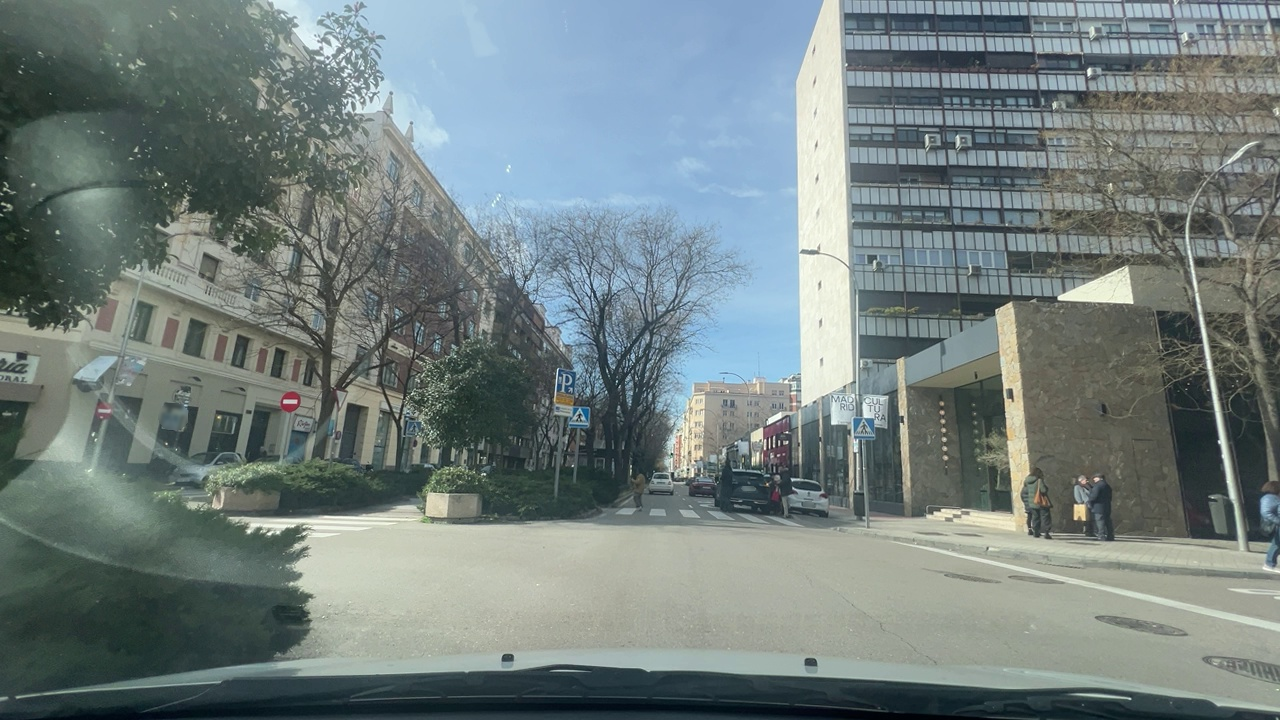
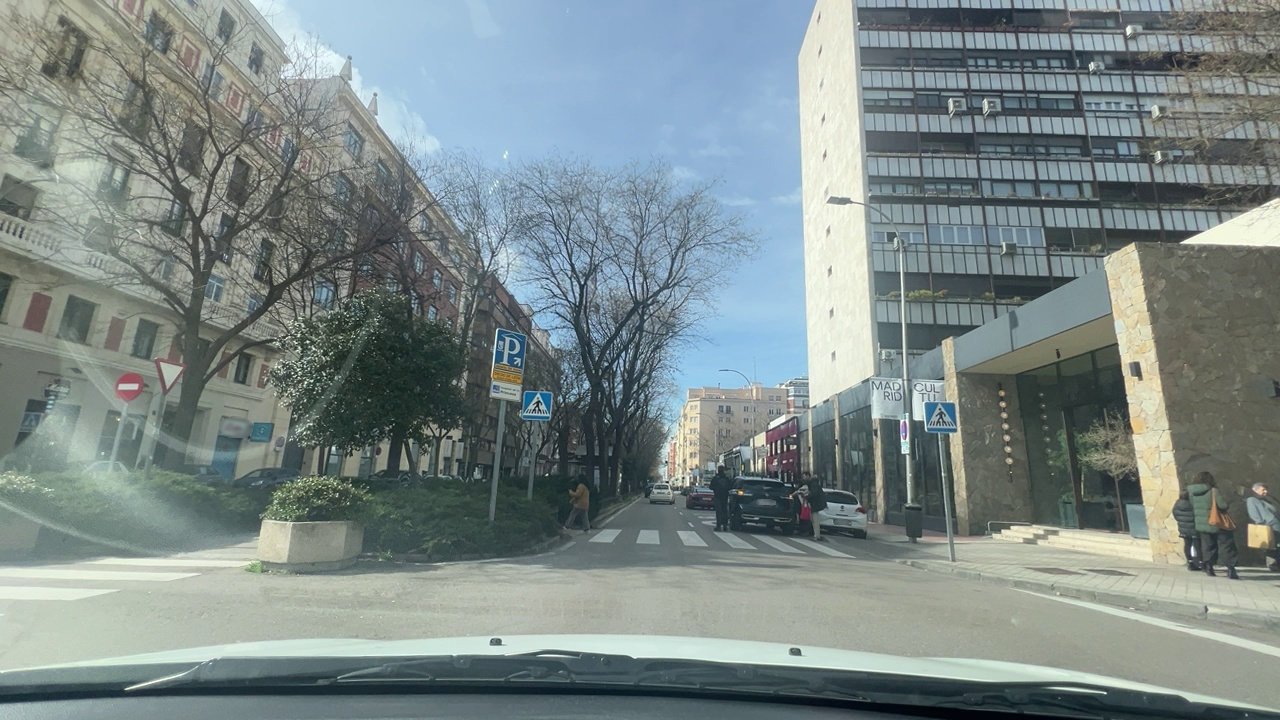
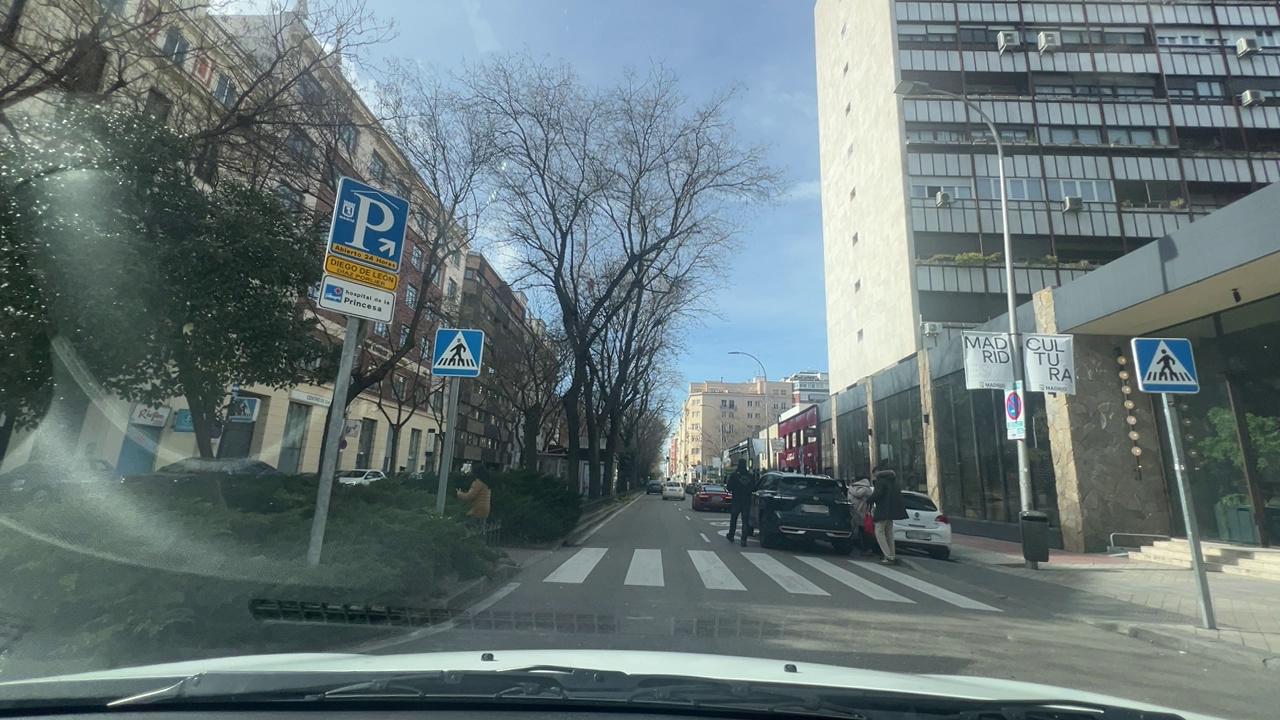
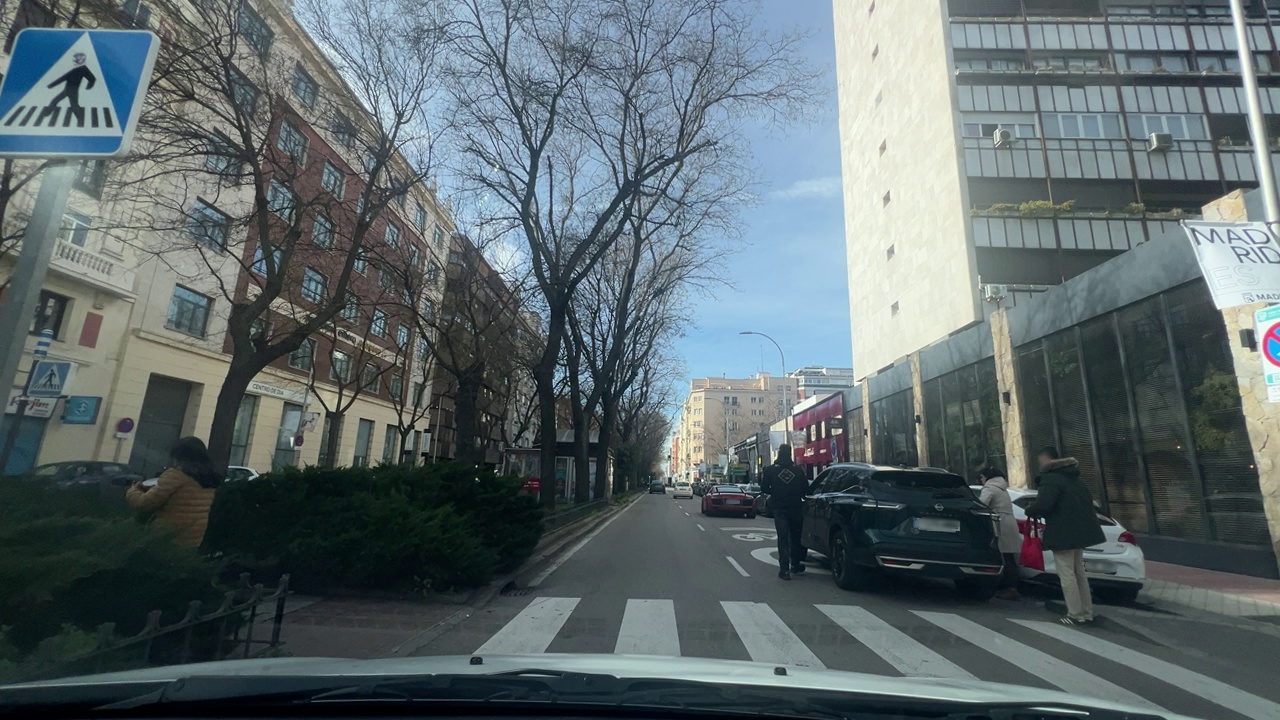
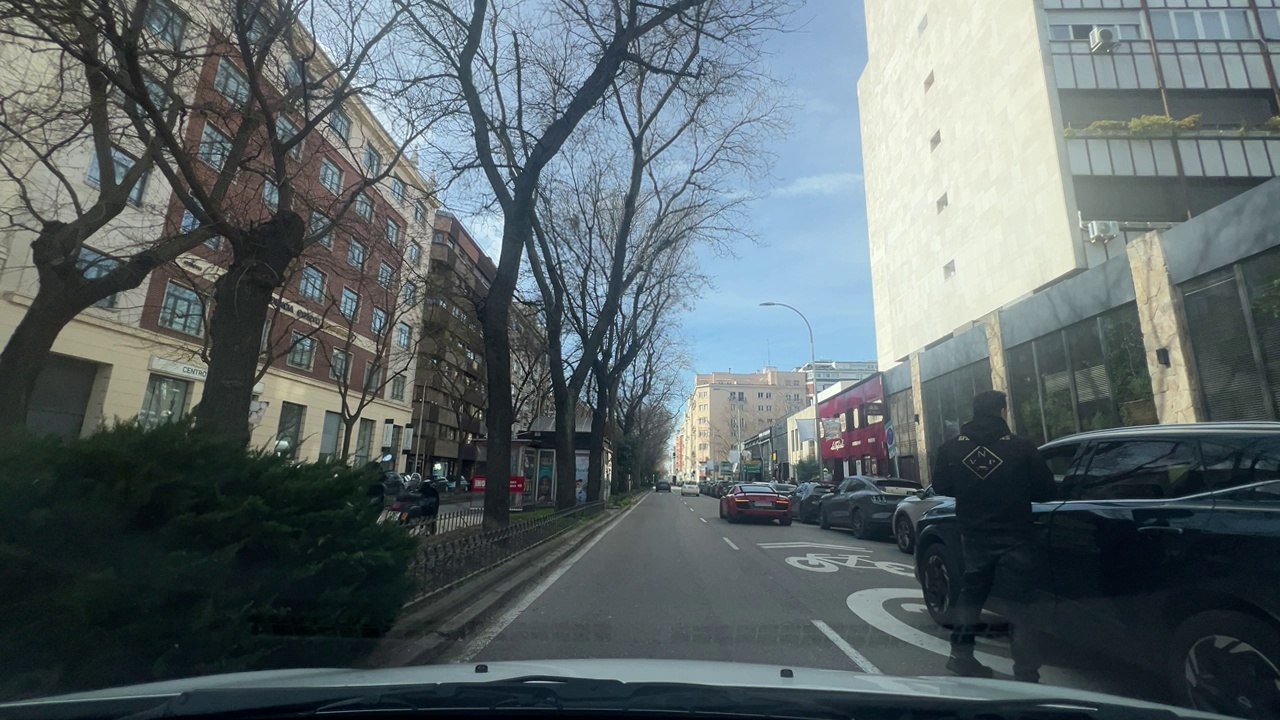
Situation: Pedestrian
Question: Is the ego vehicle traveling on a narrow street with sidewalks or bike lanes directly adjacent to the roadway?
Answer: Yes
Reasoning: The roadway is narrow with sidewalks immediately adjacent to the driving lane  from the right.

Situation: Pedestrian
Question: Are pedestrians or cyclists moving alongside the ego vehicle on the right side?
Answer: Yes
Reasoning: A pedestrian is in the middle of the right lane standing in front of a parked car

Situation: Pedestrian
Question: Could a pedestrian's current path intersect with the trajectory of the ego vehicle?
Answer: Yes
Reasoning: A pedestrian is in the middle of the right lane standing in front of a parked car

Situation: Pedestrian
Question: Are pedestrians or cyclists moving alongside the ego vehicle on the left side?
Answer: No
Reasoning: There is no pedestrian on left side, only one pedestrian in a zebra crossing